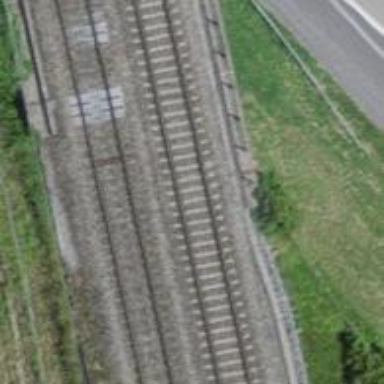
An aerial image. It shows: Railway bridge with electrified tracks and single rail.